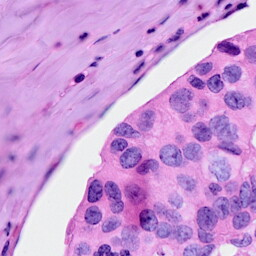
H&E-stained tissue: Breast